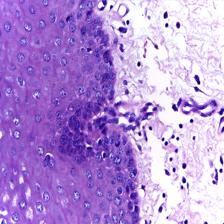
Diagnosis: Normal